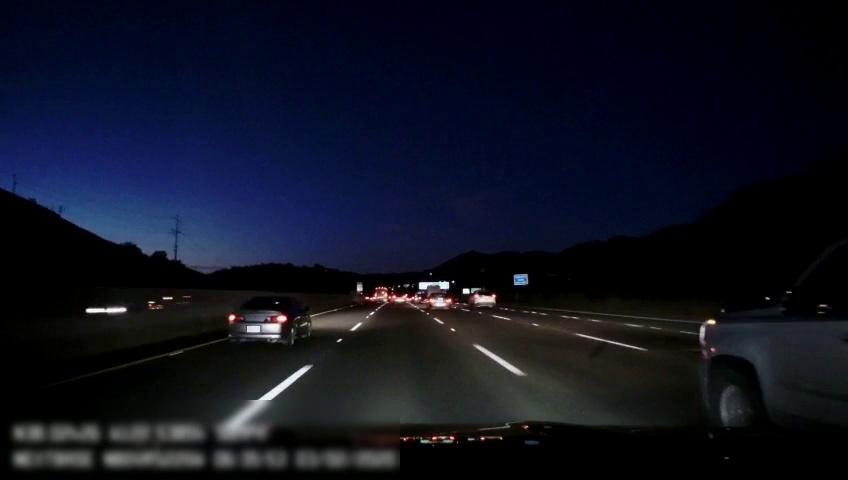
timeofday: Night
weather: Other
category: Drivable Space
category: Vehicles | Bus
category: Vehicles | Car
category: Vehicles | SUV
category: Vehicles | Car
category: Vehicles | Car
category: Vehicles | SUV
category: Vehicles | Car
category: Vehicles | SUV
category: Vehicles | Car
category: Lanes | Alternate Lane
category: Lanes | Current Lane
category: Lanes | Current Lane
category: Lanes | Alternate Lane
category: Lanes | Alternate Lane
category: Lanes | Alternate Lane
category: Traffic | Signs
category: Traffic | Signs